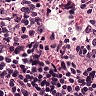
Metastatic tissue present: no